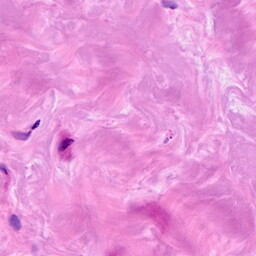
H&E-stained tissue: Breast